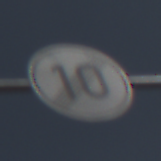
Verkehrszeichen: EndeGeschwindigkeit10
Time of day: Midday
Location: Outdoor (Nature)
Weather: PartlyCloudy
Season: NotSpecified
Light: Natural